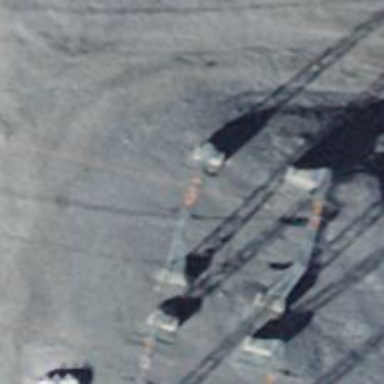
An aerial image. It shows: Pylon for aerialway.